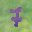
Label: 7